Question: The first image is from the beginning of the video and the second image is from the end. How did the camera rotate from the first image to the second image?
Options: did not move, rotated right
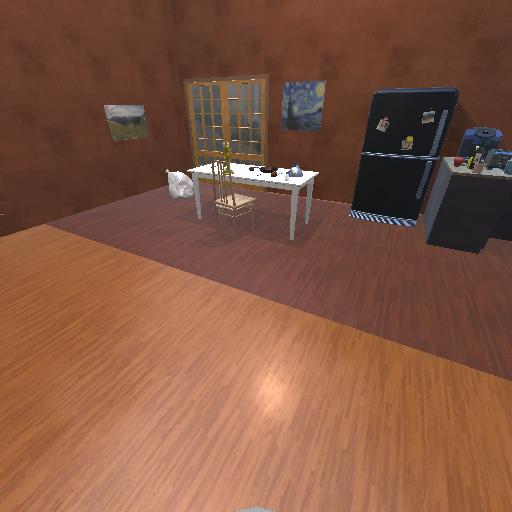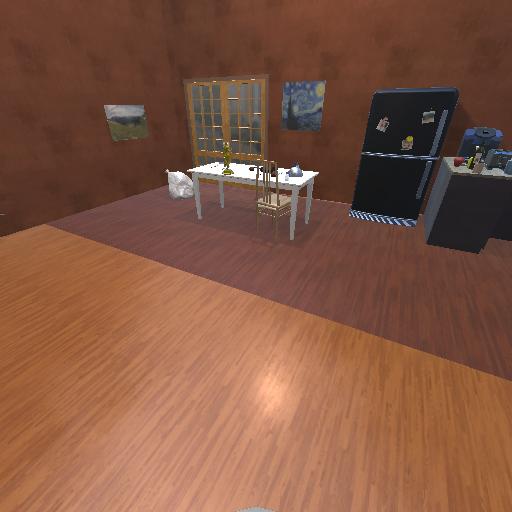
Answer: did not move